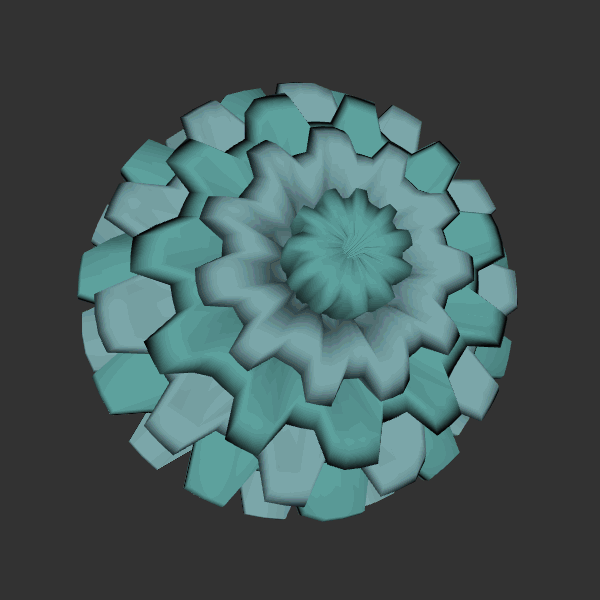
Background: dark